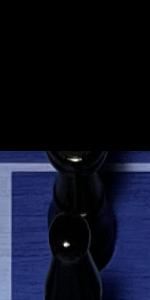
Label: Queen_Black